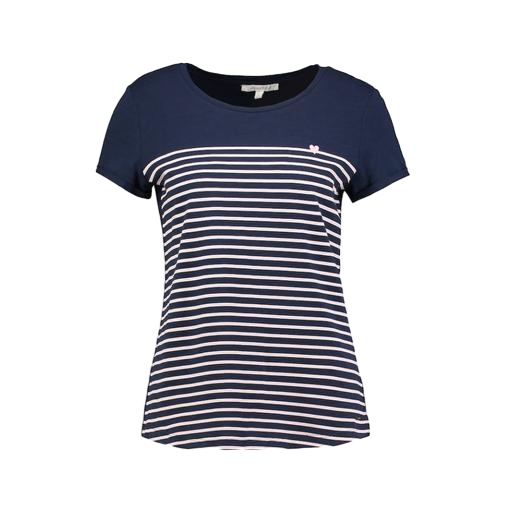
club stripe tee, blue short-sleeved striped t-shirt, blue women's stripe true t-shirt, white background